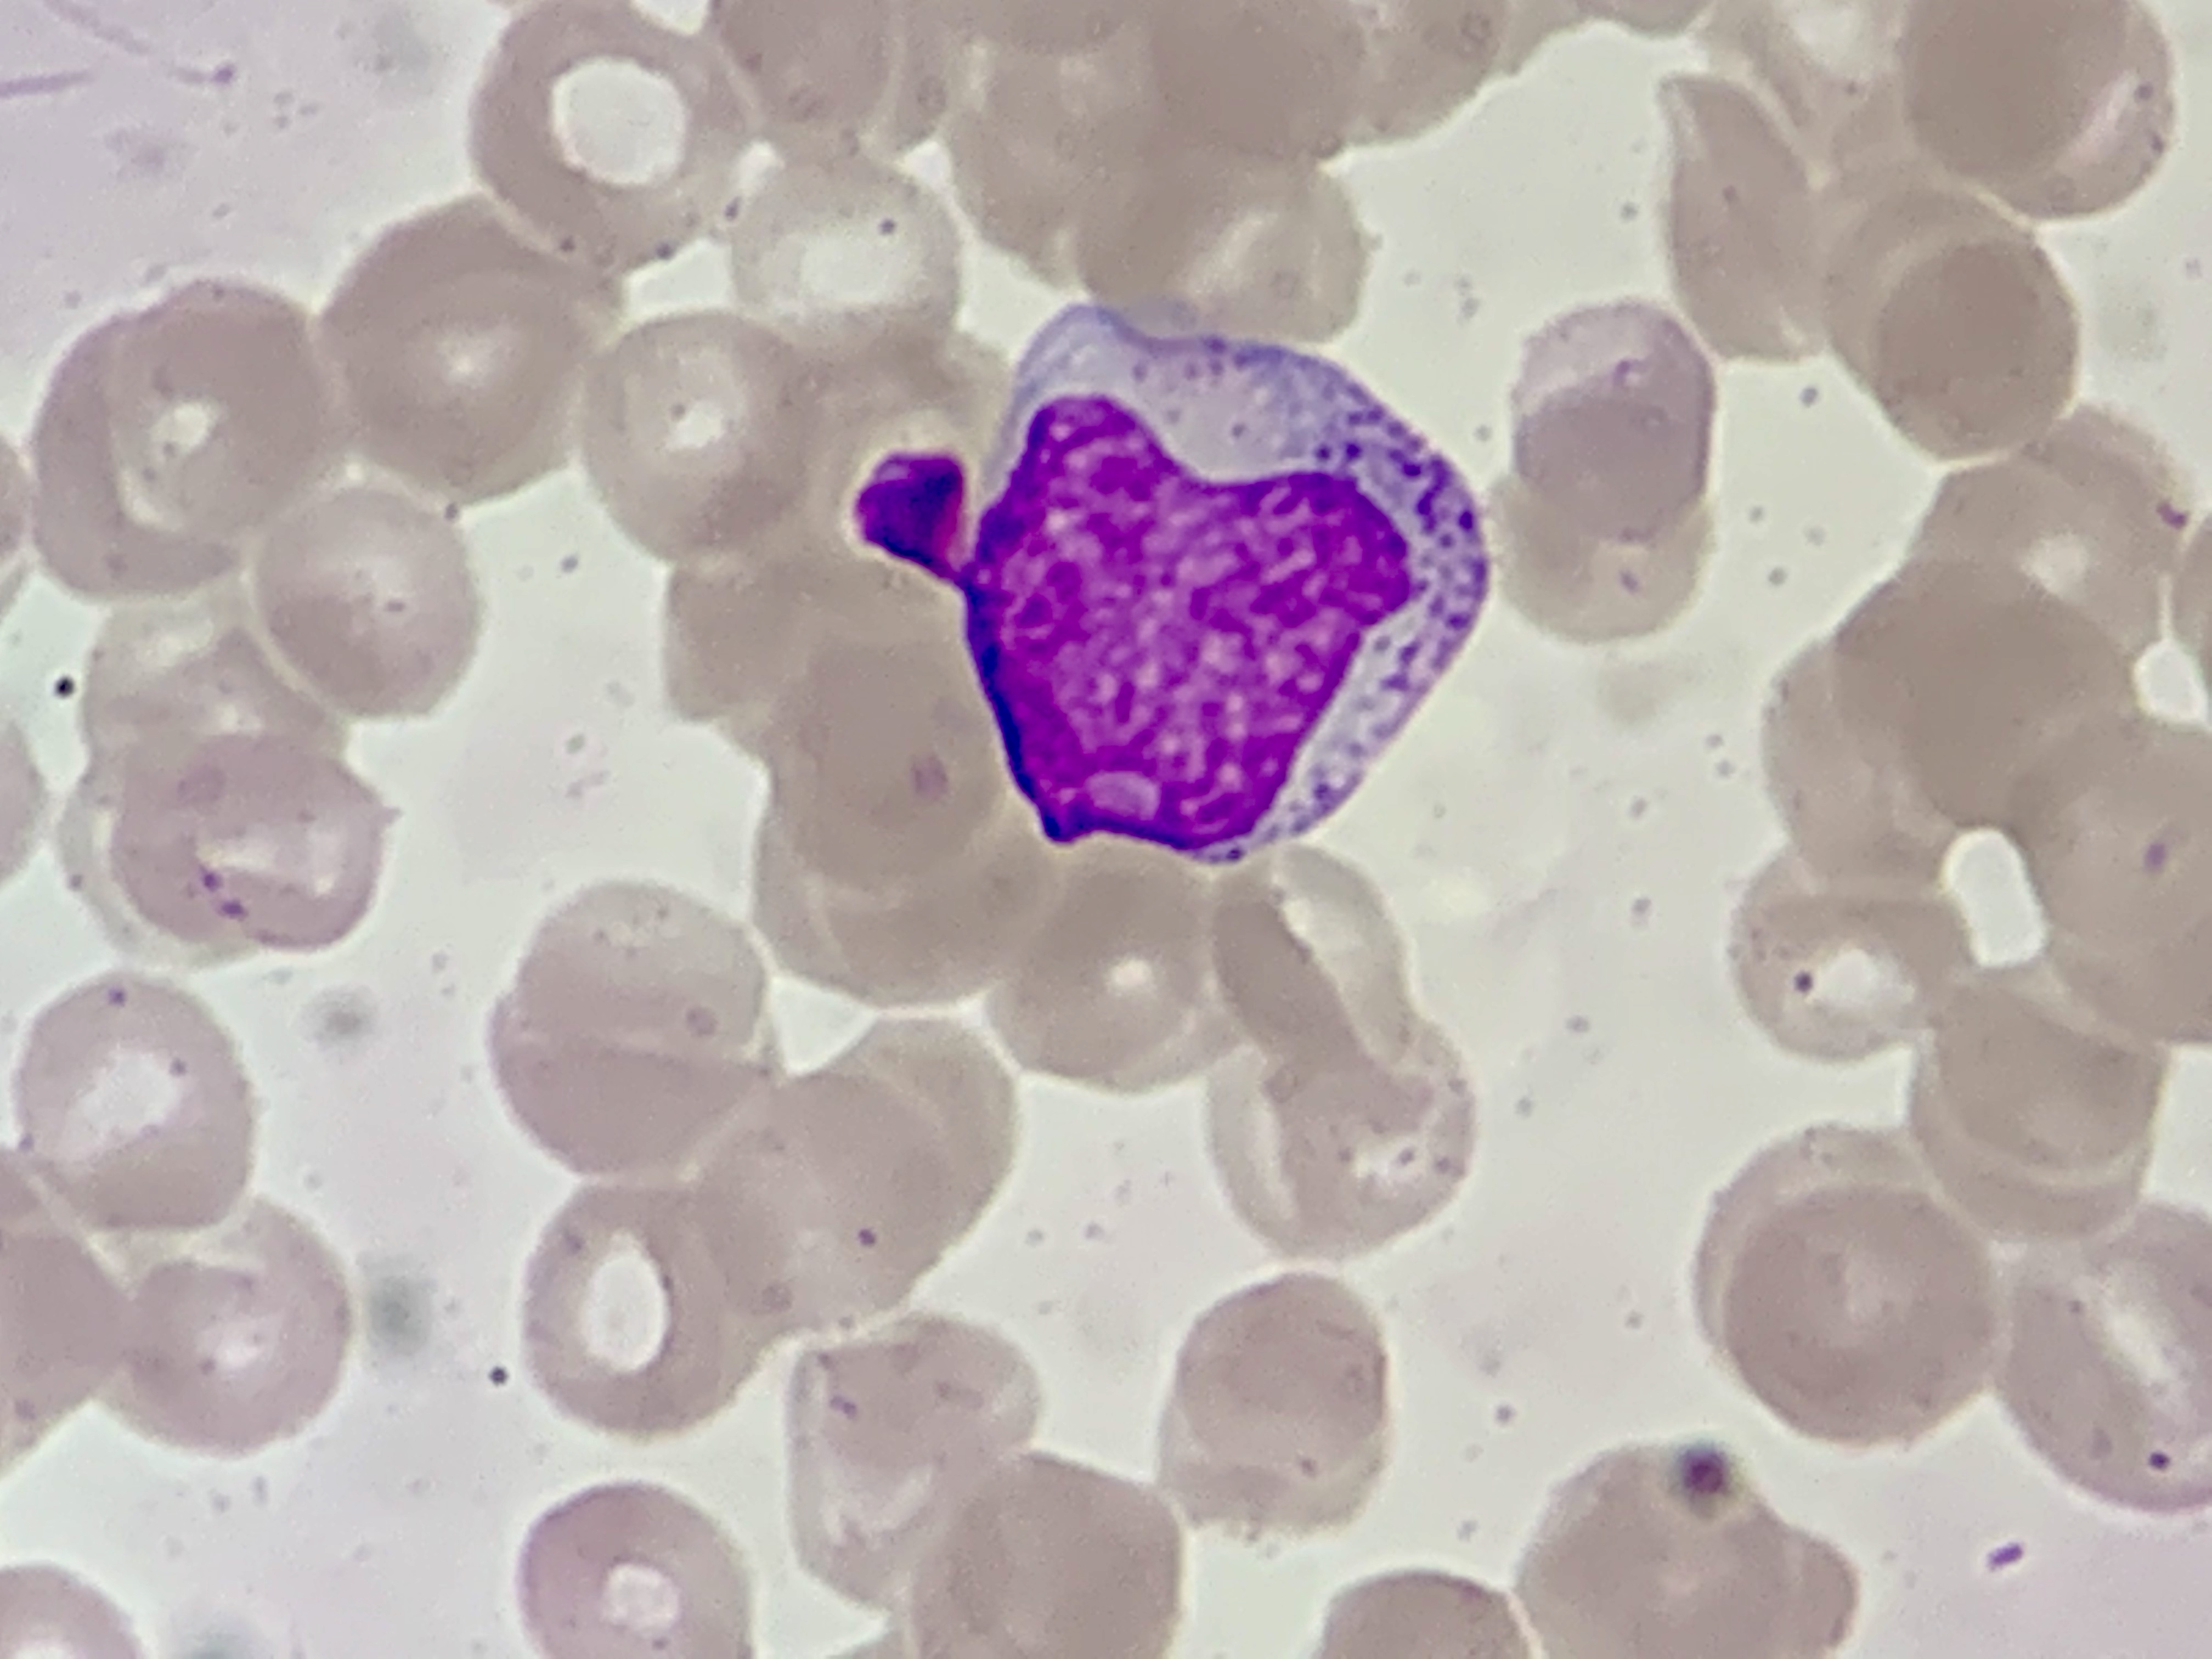
Cell type: PROMYELOCYTES